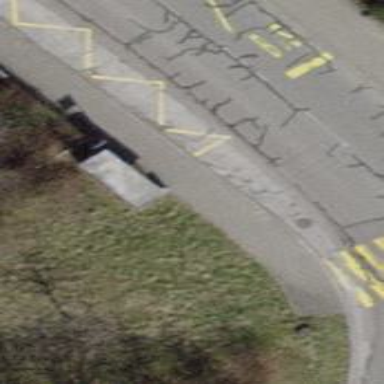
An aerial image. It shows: Platform for public transport is situated by the road.